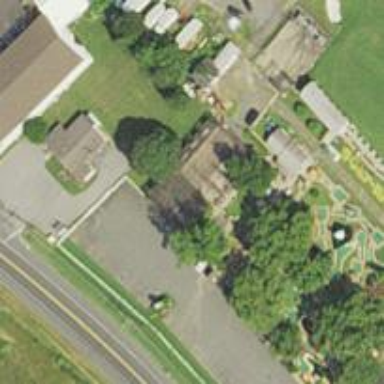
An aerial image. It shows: Miniature golf course.